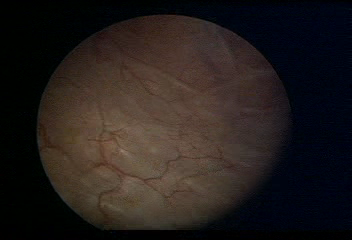
Modality: WLC
Class: Normal mucosa
Bladder cancer association: No